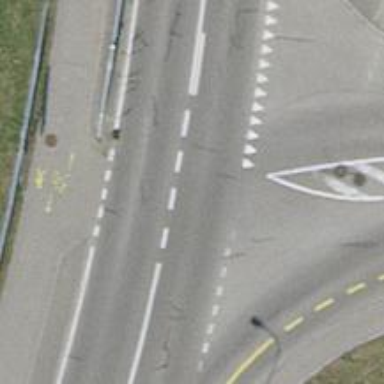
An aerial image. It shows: Road with "give way" sign.